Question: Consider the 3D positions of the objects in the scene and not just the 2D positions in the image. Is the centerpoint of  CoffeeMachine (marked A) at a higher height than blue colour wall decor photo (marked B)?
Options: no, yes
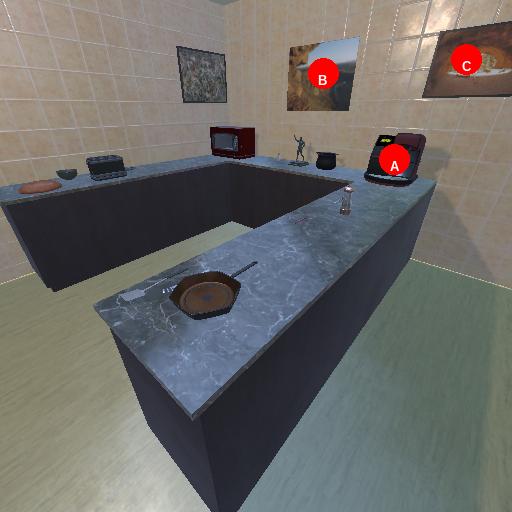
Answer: no